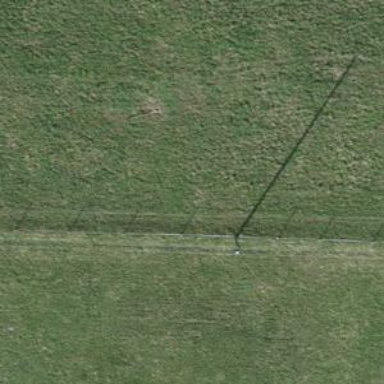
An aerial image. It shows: Minor power line.